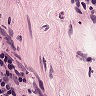
Metastatic tissue present: no